Aerial crown-view tile of a tropical tree (Barro Colorado Island, Panama), acquired 20241112:
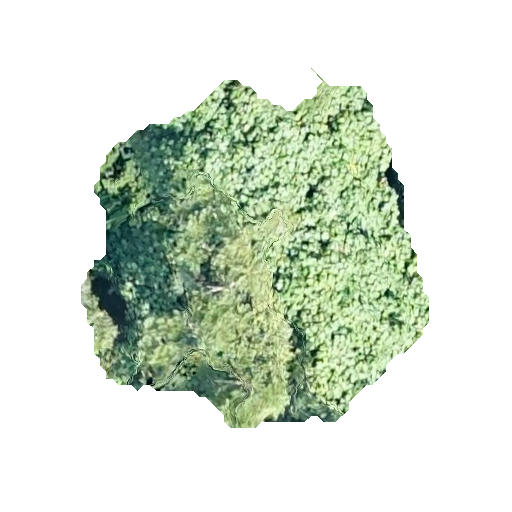
Species: Jacaranda copaia
GBIF accepted scientific name: Jacaranda copaia
Crown area: 139.196 m²